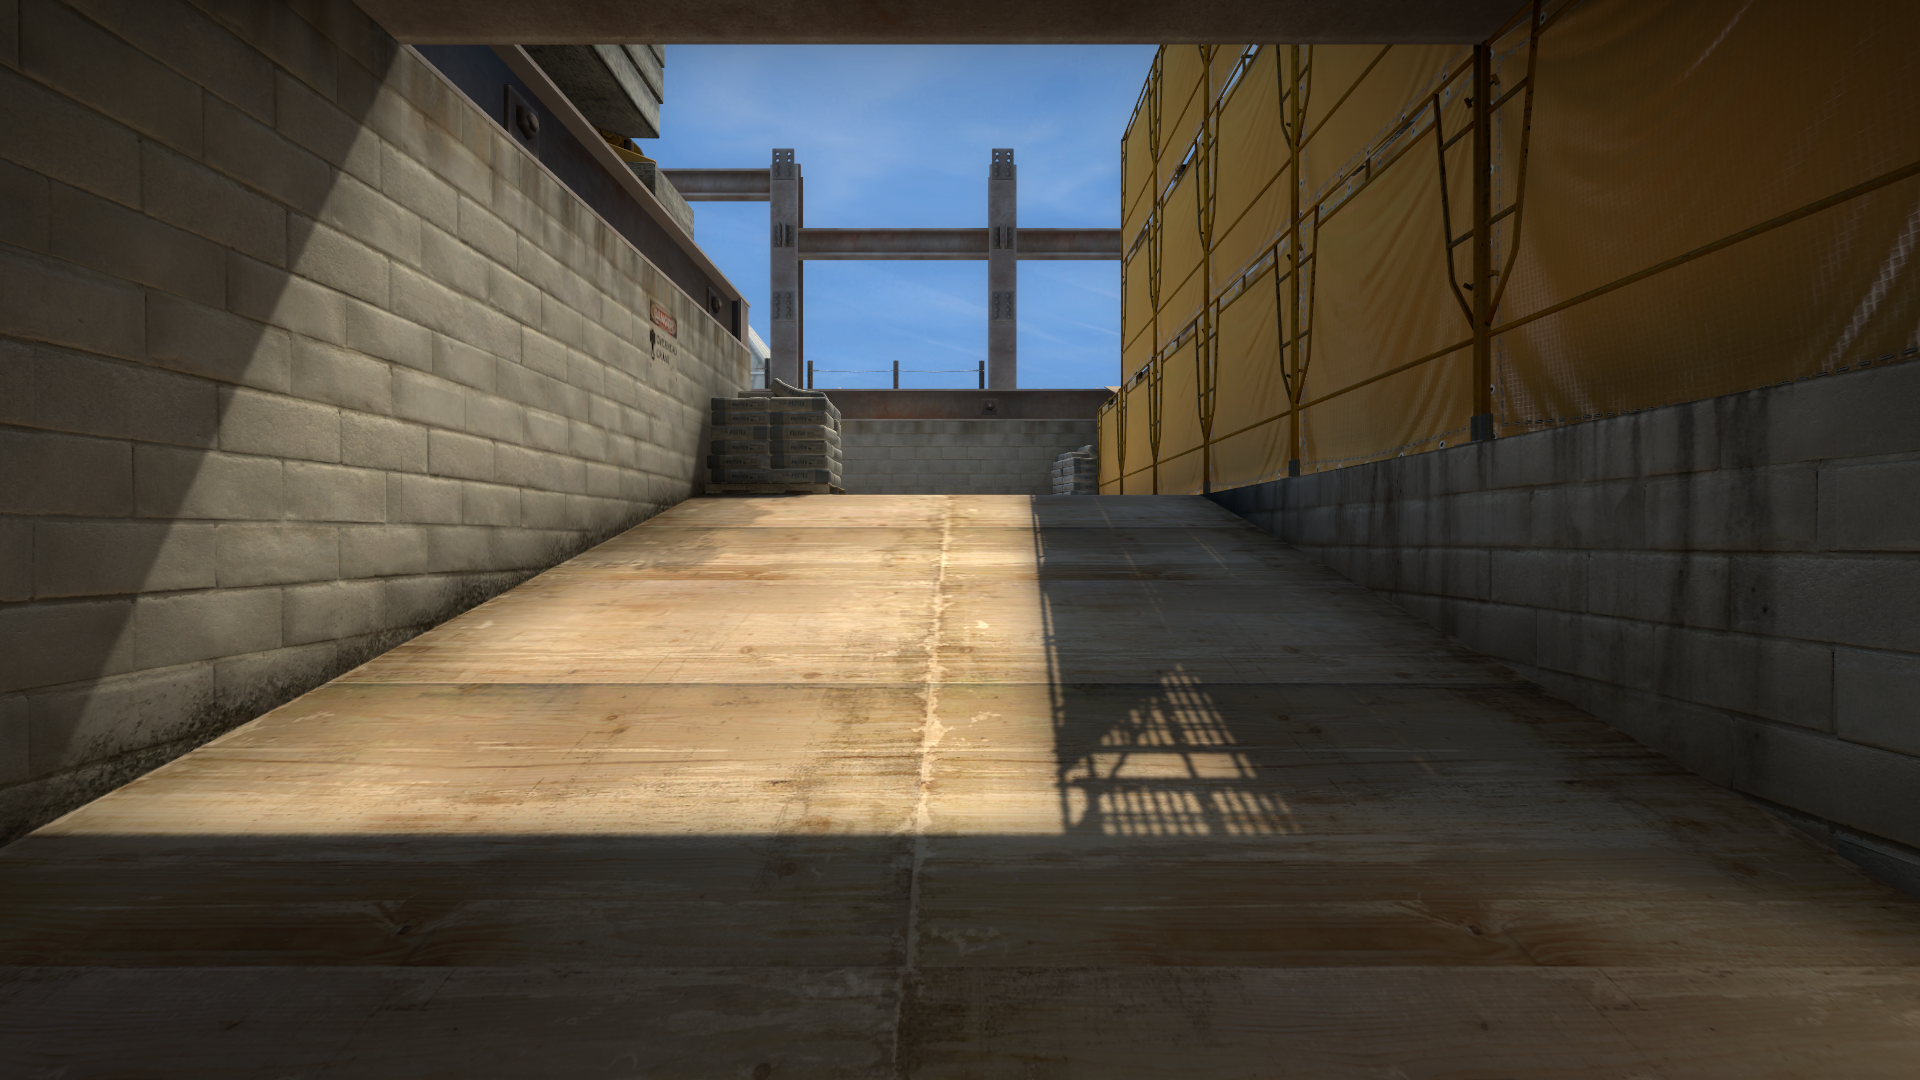
Map: de_vertigo